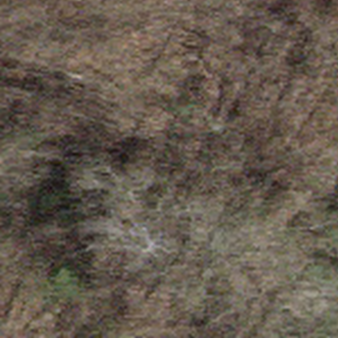
Label: other